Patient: sex M, age 76
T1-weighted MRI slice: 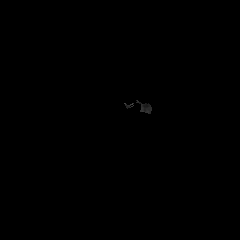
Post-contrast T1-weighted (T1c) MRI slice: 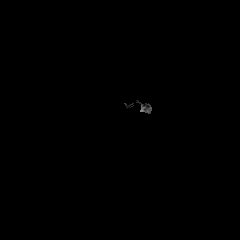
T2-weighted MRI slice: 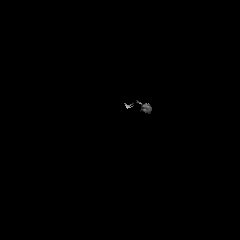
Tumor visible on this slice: no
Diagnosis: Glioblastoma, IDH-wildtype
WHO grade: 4